Question: I am working on populating kendo--grid with APIs data but on adding validation on one field is automatically working for every other fields too.
Here is schema inside kendo-dataSource :
'''
schema: {
model: {
id : "id",
fields: {
id: { editable: false, type: 'number'},
name: { editable: true, type : "string" },
unique_url: { editable: true , type: 'string'},
image_url : { editable: true, type : "string" },
title: {type : "string", validation: {
required: true,
validateTitle: function (input) {
console.log("I am inside validation",input.val());
if (input.val().length > 5) {
input.attr("data-validateTitle-msg", "Max length exceeded 5 characters only");
return false;
}
return true;
}
}
},
body: { editable: true, type : "string",validation: { max: 90, required: true, message : "Maximum characters should be 90"} },
adaccount_id: { editable: false, type: 'number'}
}
}
},
'''
Here I have added validation for title field but its getting called for others fields too.
I am adding one snapshot of validation---

Please help me to find errors in it.
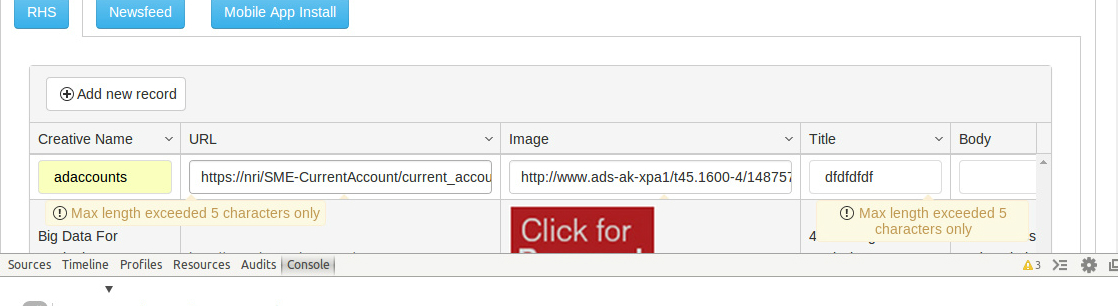
Answer: There isn't really any error in your code, but more like an error in Kendo Grid's validation design. Even though you specify the validation function only in the 'title' field, it will run the validation globally for any input field that you edit.
In 'validateTitle' you need to filter which input you want the validating function to run on. Something like this:
'''
if (input.is("[name='title']") && input.val().length > 5) {
input.attr("data-validateTitle-msg", "Max length exceeded 5 characters only");
return false;
}
'''
If you need a live working demo, you can always refer to Telerik's online demos that are editable, very handy for playing around with things. Here's the <URL> for custom validation where they similarly have to filter the input for the field name.